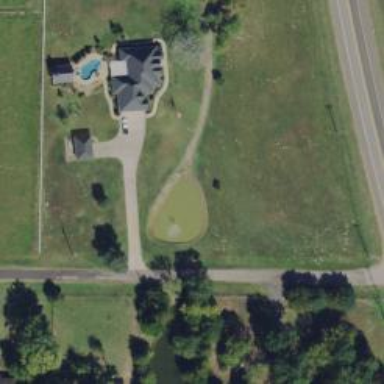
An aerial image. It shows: Driveway leading to service road.